Question: I have the following AlertDialog with an image inside it:

As you can see there is a small gap just above and just below the image. I'd like to remove that gap.
My layout xml looks like:
'''
<?xml version="1.0" encoding="utf-8"?>
<LinearLayout xmlns:android="http://schemas.android.com/apk/res/android"
android:id="@+id/alert_thumb_root"
android:layout_width="wrap_content"
android:layout_height="wrap_content" >
<ImageView android:id="@+id/thumb"
android:layout_width="wrap_content"
android:layout_height="wrap_content" />
</LinearLayout>
'''
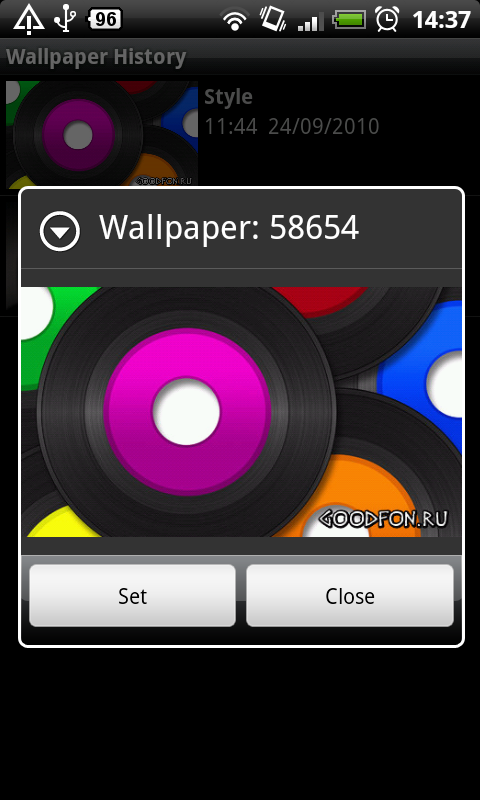
Answer: Unless you create the whole dialog by your self, it's really difficult to control those kind of things. However, if you don't mind resizing the image, you could try something like:
'''
<?xml version="1.0" encoding="utf-8"?>
<LinearLayout xmlns:android="http://schemas.android.com/apk/res/android"
android:id="@+id/alert_thumb_root"
android:layout_width="wrap_content"
android:layout_height="wrap_content" >
<ImageView android:id="@+id/thumb"
android:layout_width="wrap_content"
android:layout_height="wrap_content"
android:scaleType="fitXY"/>
</LinearLayout>
'''